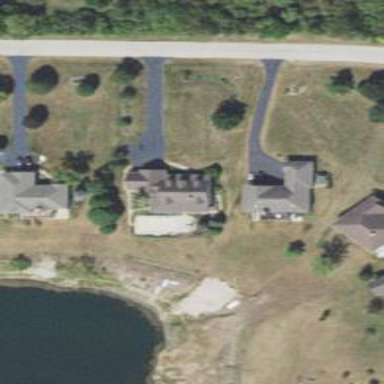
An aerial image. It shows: Driveway.